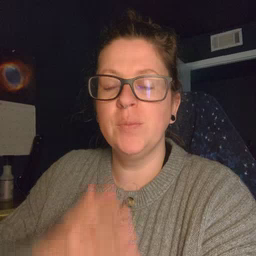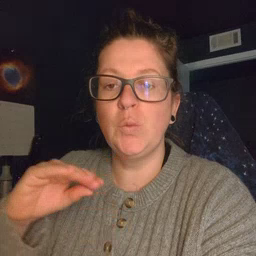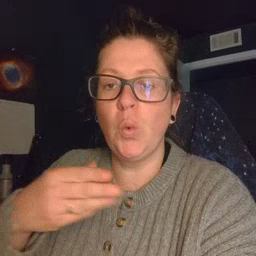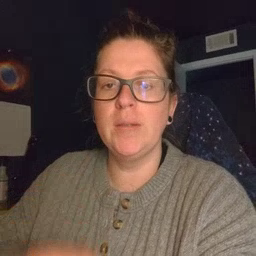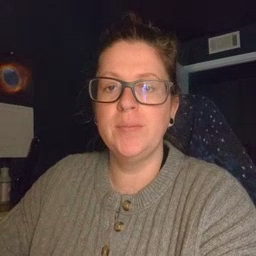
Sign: story